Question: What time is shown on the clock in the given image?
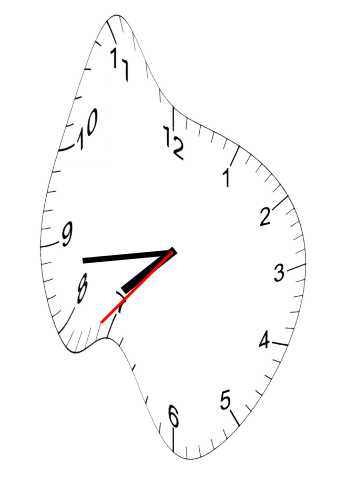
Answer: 07:43:37